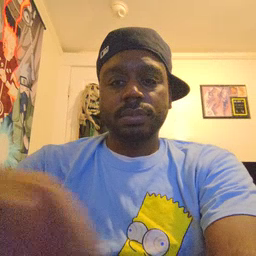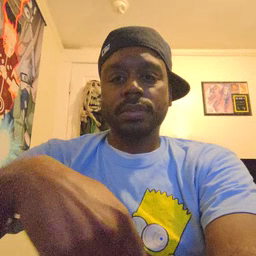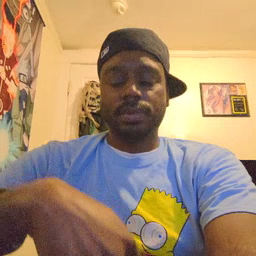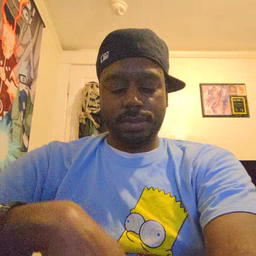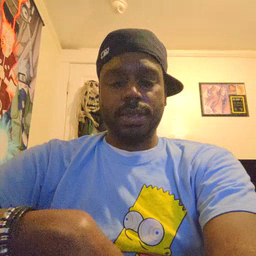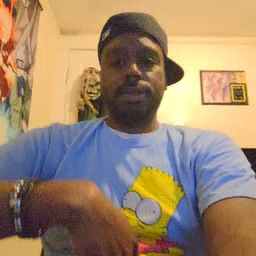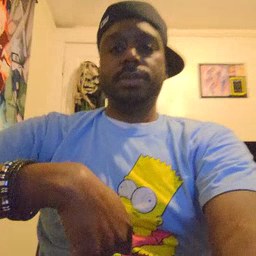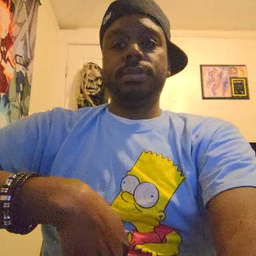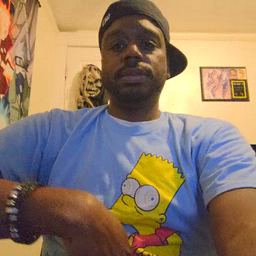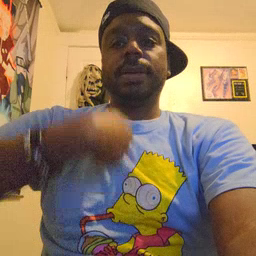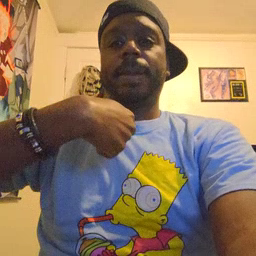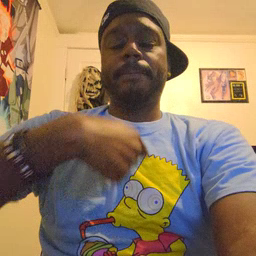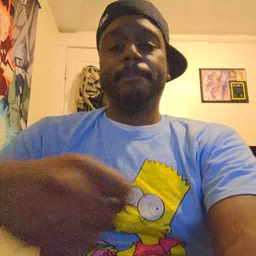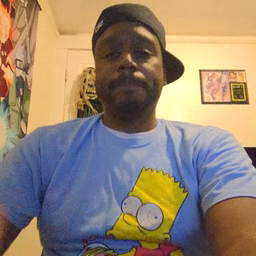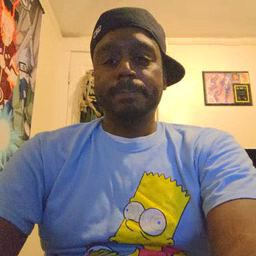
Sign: zipper